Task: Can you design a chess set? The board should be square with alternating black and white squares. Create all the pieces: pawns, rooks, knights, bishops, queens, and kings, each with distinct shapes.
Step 4327:
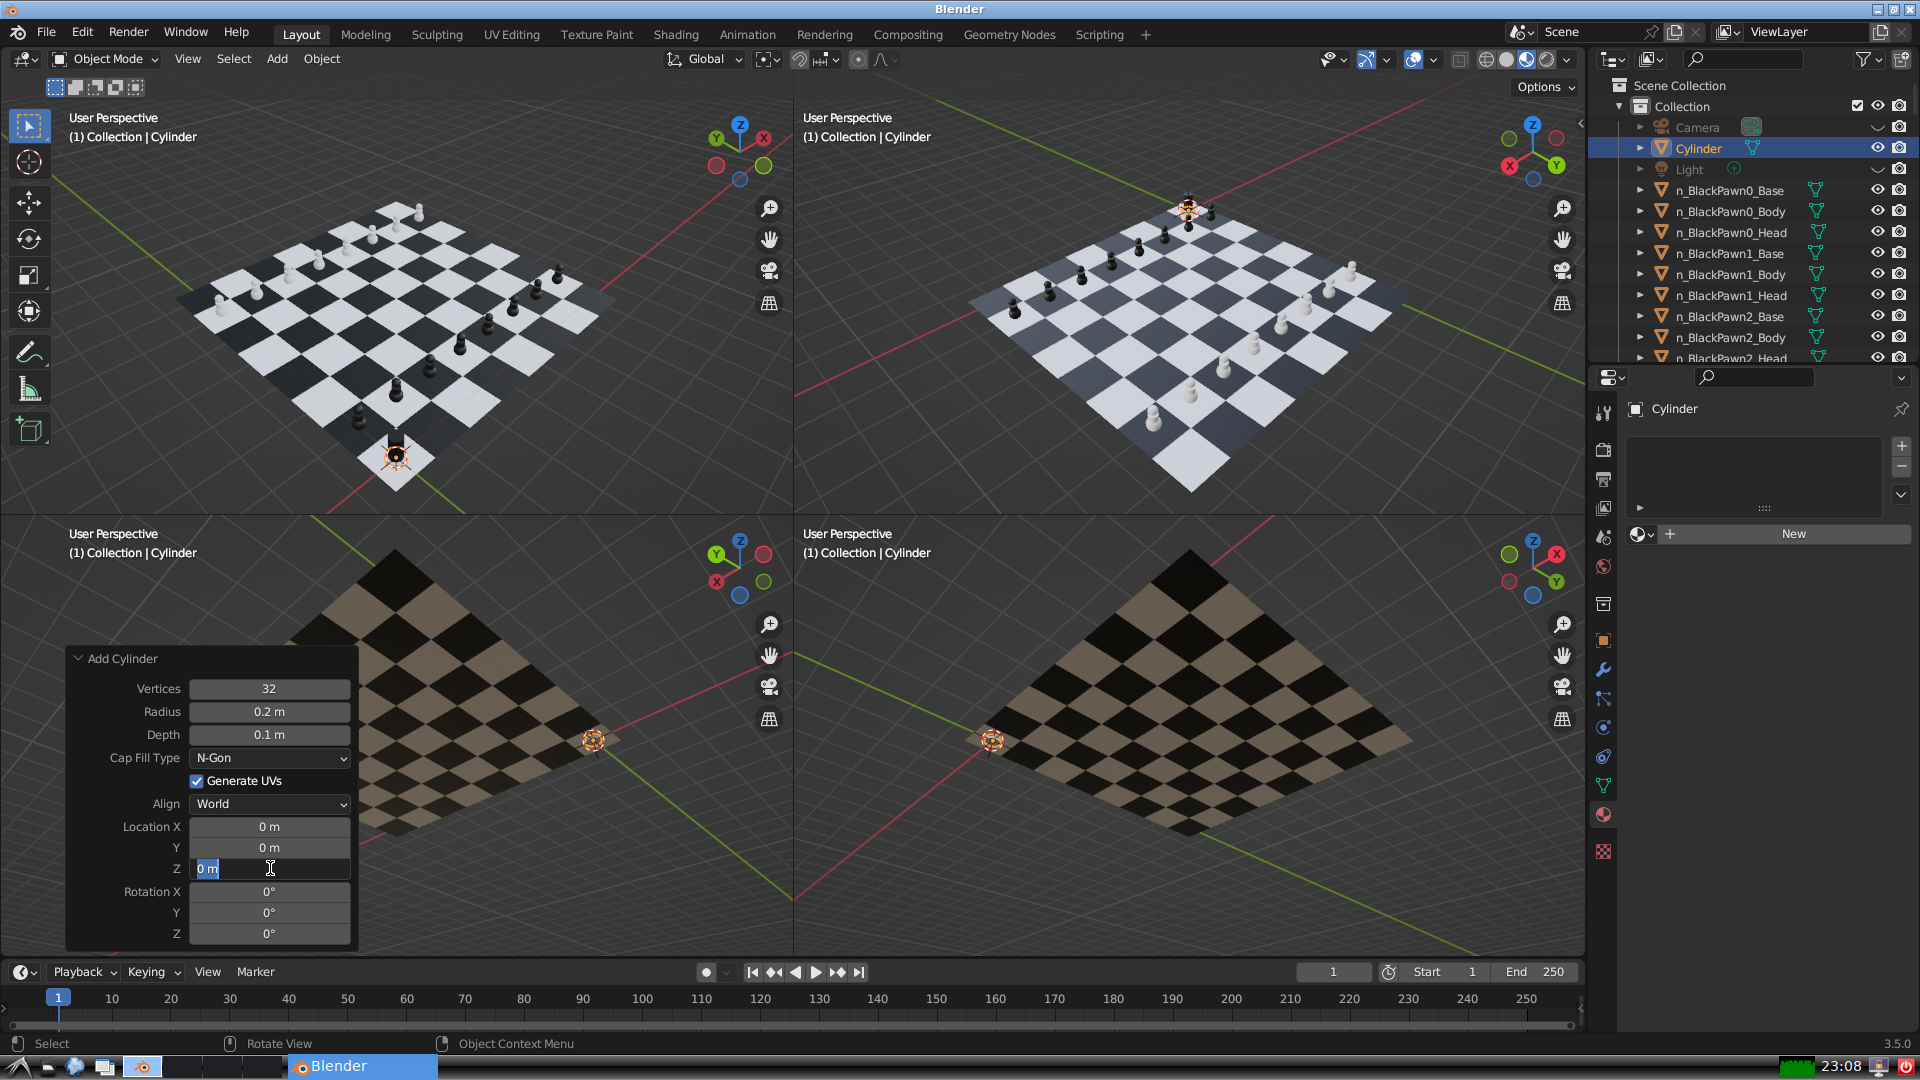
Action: input_text: 0.55